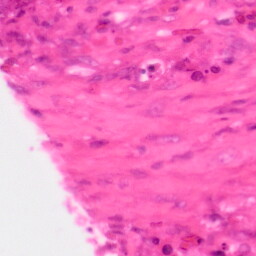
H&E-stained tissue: Colon